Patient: sex M, age 60
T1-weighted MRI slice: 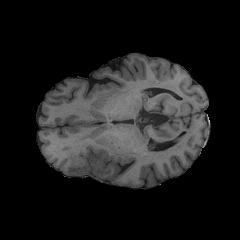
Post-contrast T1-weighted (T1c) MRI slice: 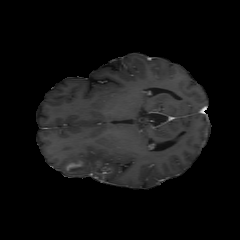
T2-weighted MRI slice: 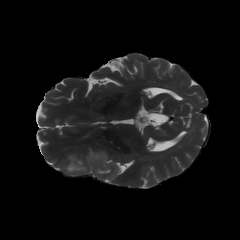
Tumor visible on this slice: yes
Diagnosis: Glioblastoma, IDH-wildtype
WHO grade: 4